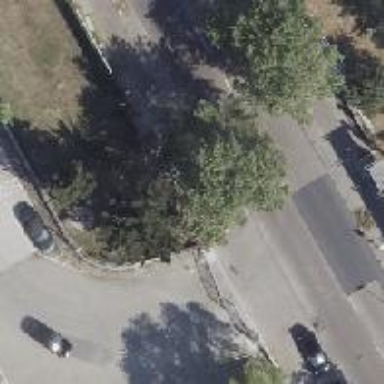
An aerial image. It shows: Broadleaved deciduous tree in parking area.